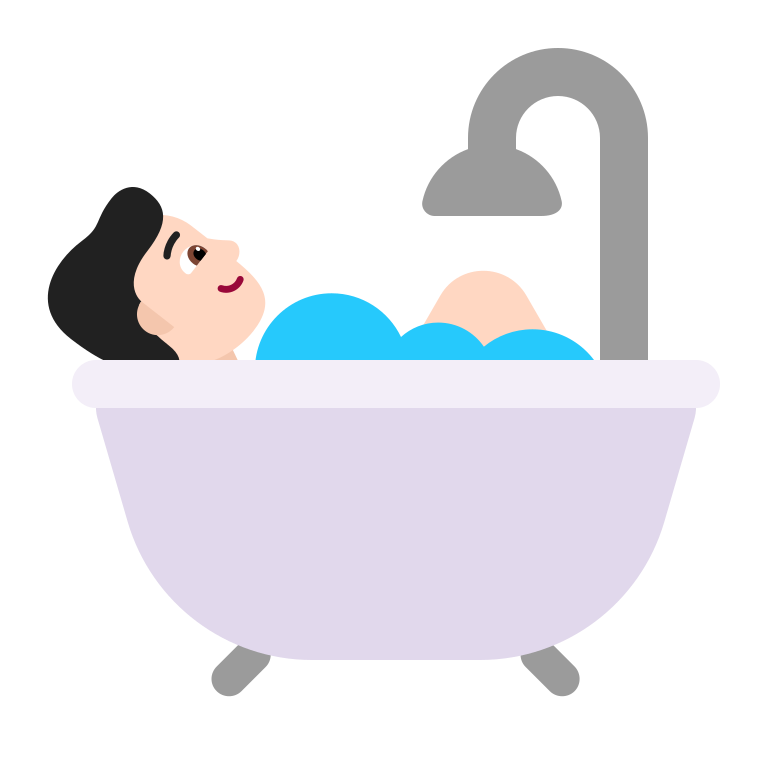
person taking bath flat light